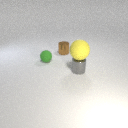
small gray metal cylinder to the right of small green rubber sphere